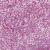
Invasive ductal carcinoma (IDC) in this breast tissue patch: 0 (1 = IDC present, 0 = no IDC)